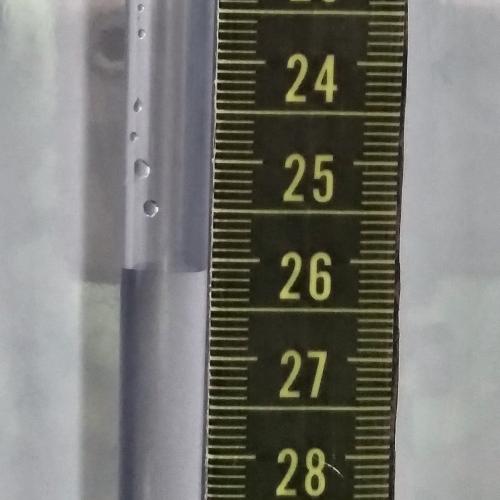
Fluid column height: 26.1 cm